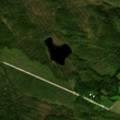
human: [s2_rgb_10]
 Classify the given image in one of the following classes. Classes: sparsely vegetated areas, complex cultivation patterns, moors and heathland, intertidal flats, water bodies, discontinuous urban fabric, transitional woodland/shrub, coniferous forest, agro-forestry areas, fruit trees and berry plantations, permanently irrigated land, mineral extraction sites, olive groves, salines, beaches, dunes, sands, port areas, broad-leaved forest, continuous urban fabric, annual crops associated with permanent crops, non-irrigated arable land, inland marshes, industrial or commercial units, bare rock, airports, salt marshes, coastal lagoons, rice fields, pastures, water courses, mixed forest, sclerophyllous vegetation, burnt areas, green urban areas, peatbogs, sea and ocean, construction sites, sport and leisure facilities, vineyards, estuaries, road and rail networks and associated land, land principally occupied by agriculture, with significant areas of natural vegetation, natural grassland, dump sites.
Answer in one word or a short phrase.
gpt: coniferous forest, mixed forest, transitional woodland/shrub